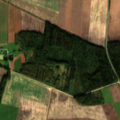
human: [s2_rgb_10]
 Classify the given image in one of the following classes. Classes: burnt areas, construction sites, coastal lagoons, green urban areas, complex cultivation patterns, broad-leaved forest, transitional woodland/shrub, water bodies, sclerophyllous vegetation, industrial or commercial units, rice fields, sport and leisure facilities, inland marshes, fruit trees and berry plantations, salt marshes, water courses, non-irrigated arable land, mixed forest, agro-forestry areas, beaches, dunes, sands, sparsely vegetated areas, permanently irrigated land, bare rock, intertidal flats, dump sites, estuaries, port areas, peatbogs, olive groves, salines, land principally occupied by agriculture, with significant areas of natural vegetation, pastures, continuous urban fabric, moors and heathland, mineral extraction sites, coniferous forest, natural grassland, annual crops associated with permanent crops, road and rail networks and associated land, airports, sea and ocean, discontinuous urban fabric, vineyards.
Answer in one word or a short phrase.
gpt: non-irrigated arable land, mixed forest